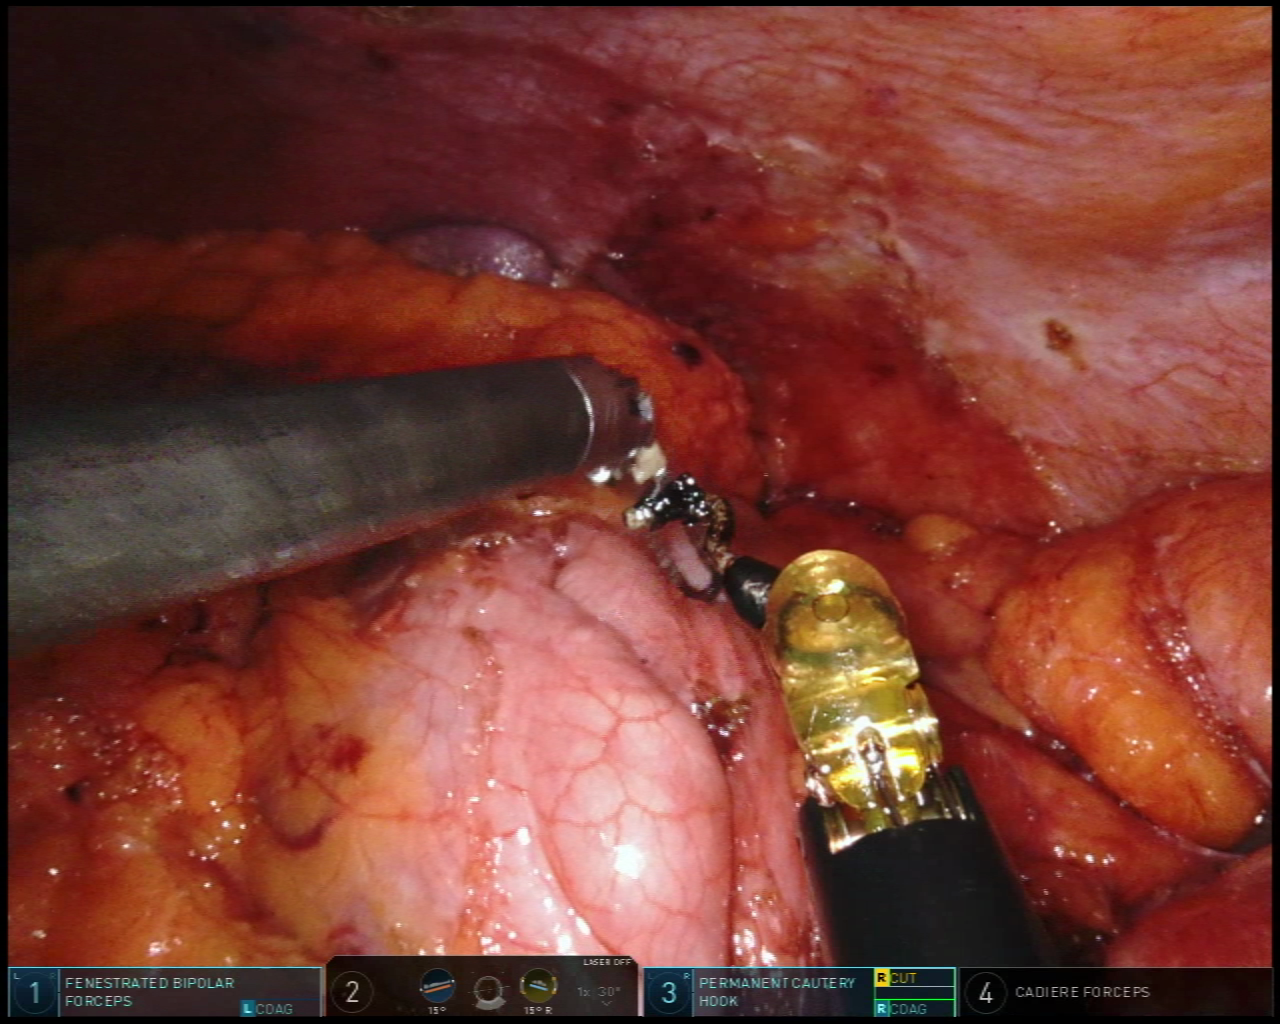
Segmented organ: spleen
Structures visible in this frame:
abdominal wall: yes
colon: yes
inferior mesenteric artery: no
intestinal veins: no
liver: no
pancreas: no
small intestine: no
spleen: yes
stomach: no
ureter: no
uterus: no
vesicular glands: no